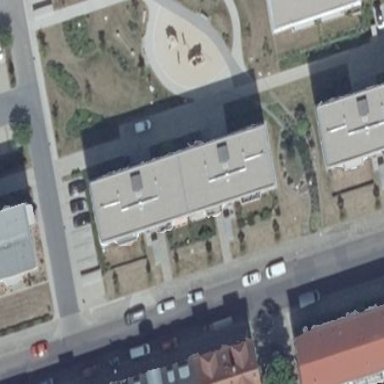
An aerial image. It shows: Flat-roofed apartment building with silver roof.